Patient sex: M
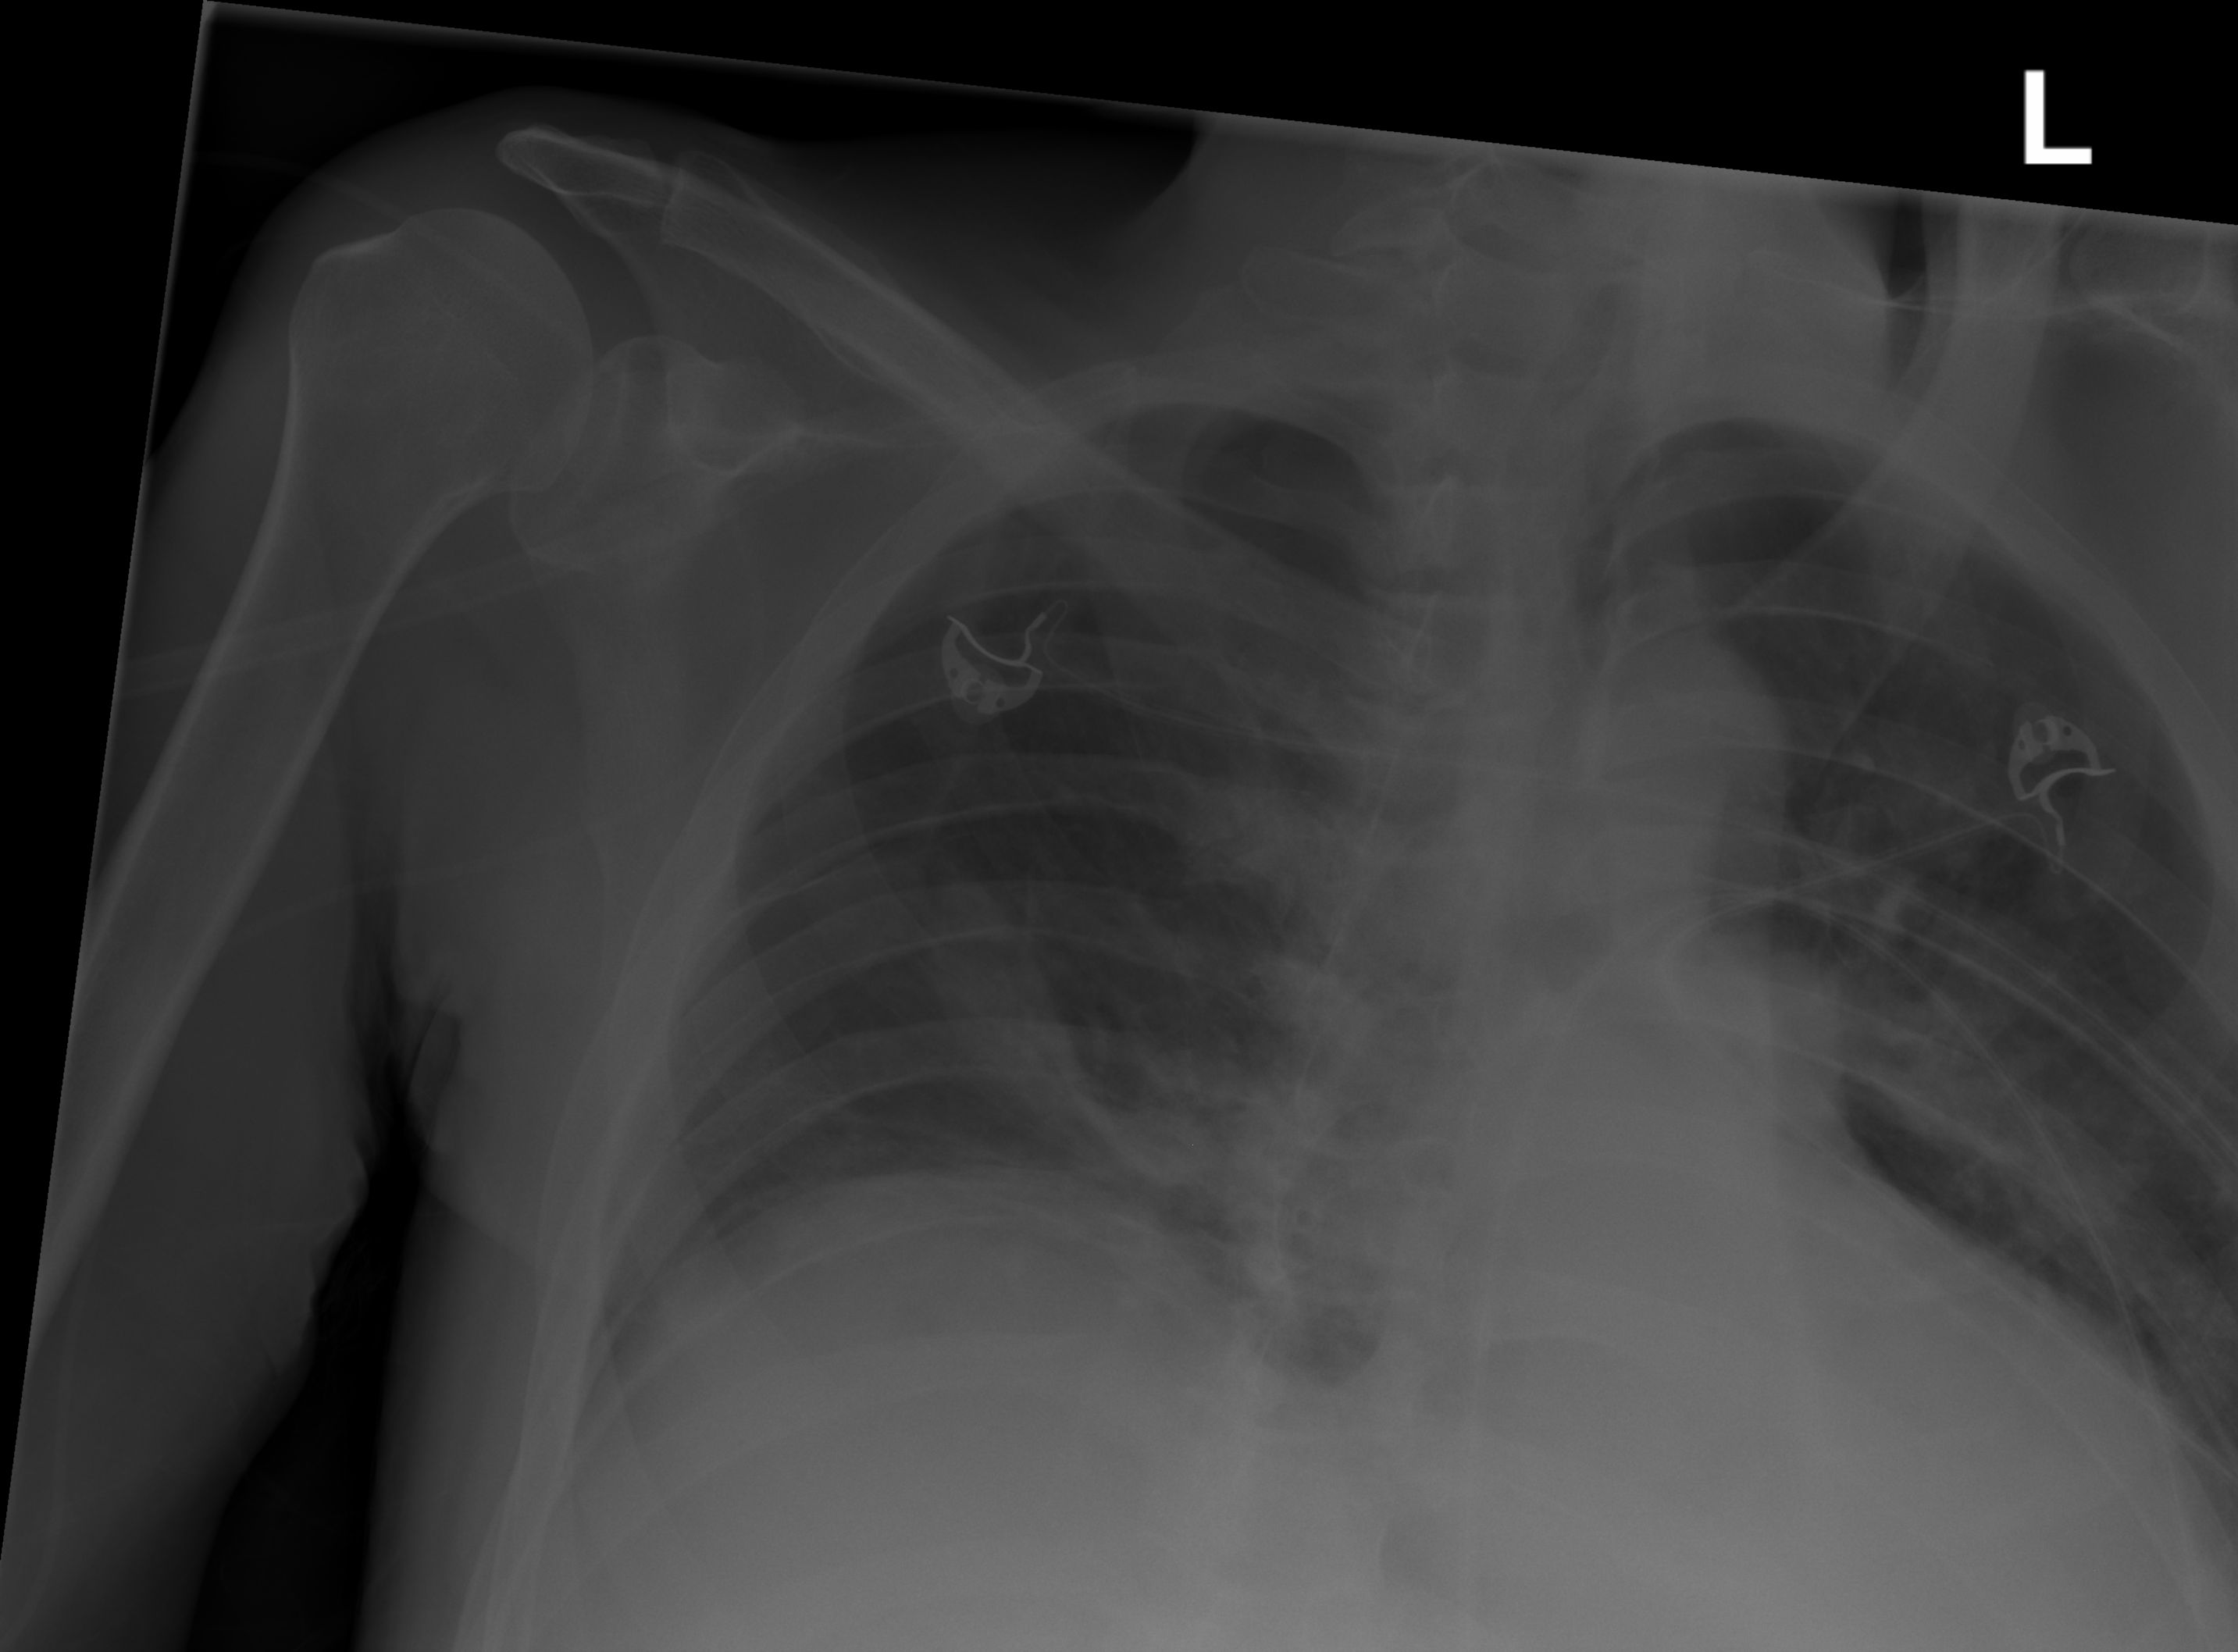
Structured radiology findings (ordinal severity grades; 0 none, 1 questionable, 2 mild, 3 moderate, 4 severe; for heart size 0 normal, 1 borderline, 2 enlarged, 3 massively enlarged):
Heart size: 2
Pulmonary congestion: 0
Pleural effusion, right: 0
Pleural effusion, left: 0
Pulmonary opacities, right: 0
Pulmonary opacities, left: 0
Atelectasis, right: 2
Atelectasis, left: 2